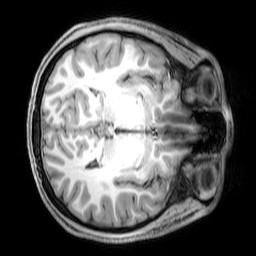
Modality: T1w
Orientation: axial